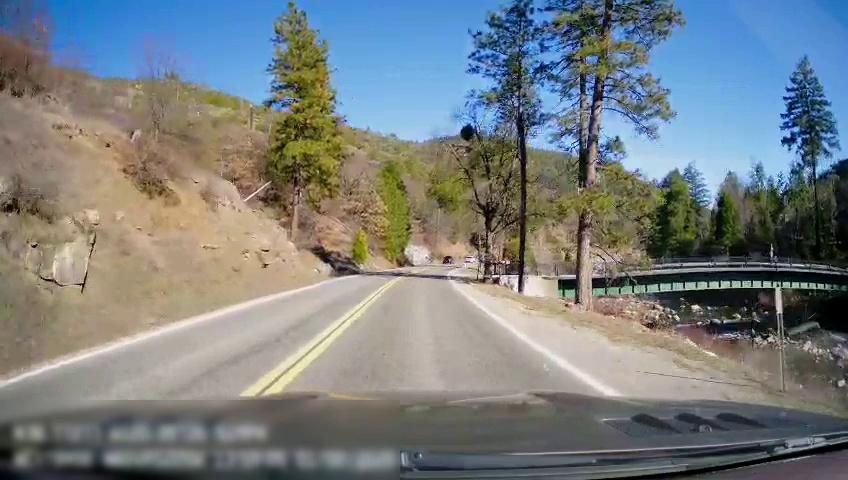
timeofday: Day
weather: Sunny
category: Drivable Space
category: Drivable Space
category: Vehicles | SUV
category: Vehicles | SUV
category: Lanes | Opposite Lane
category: Lanes | Current Lane
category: Lanes | Opposite Lane
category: Lanes | Current Lane